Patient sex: M
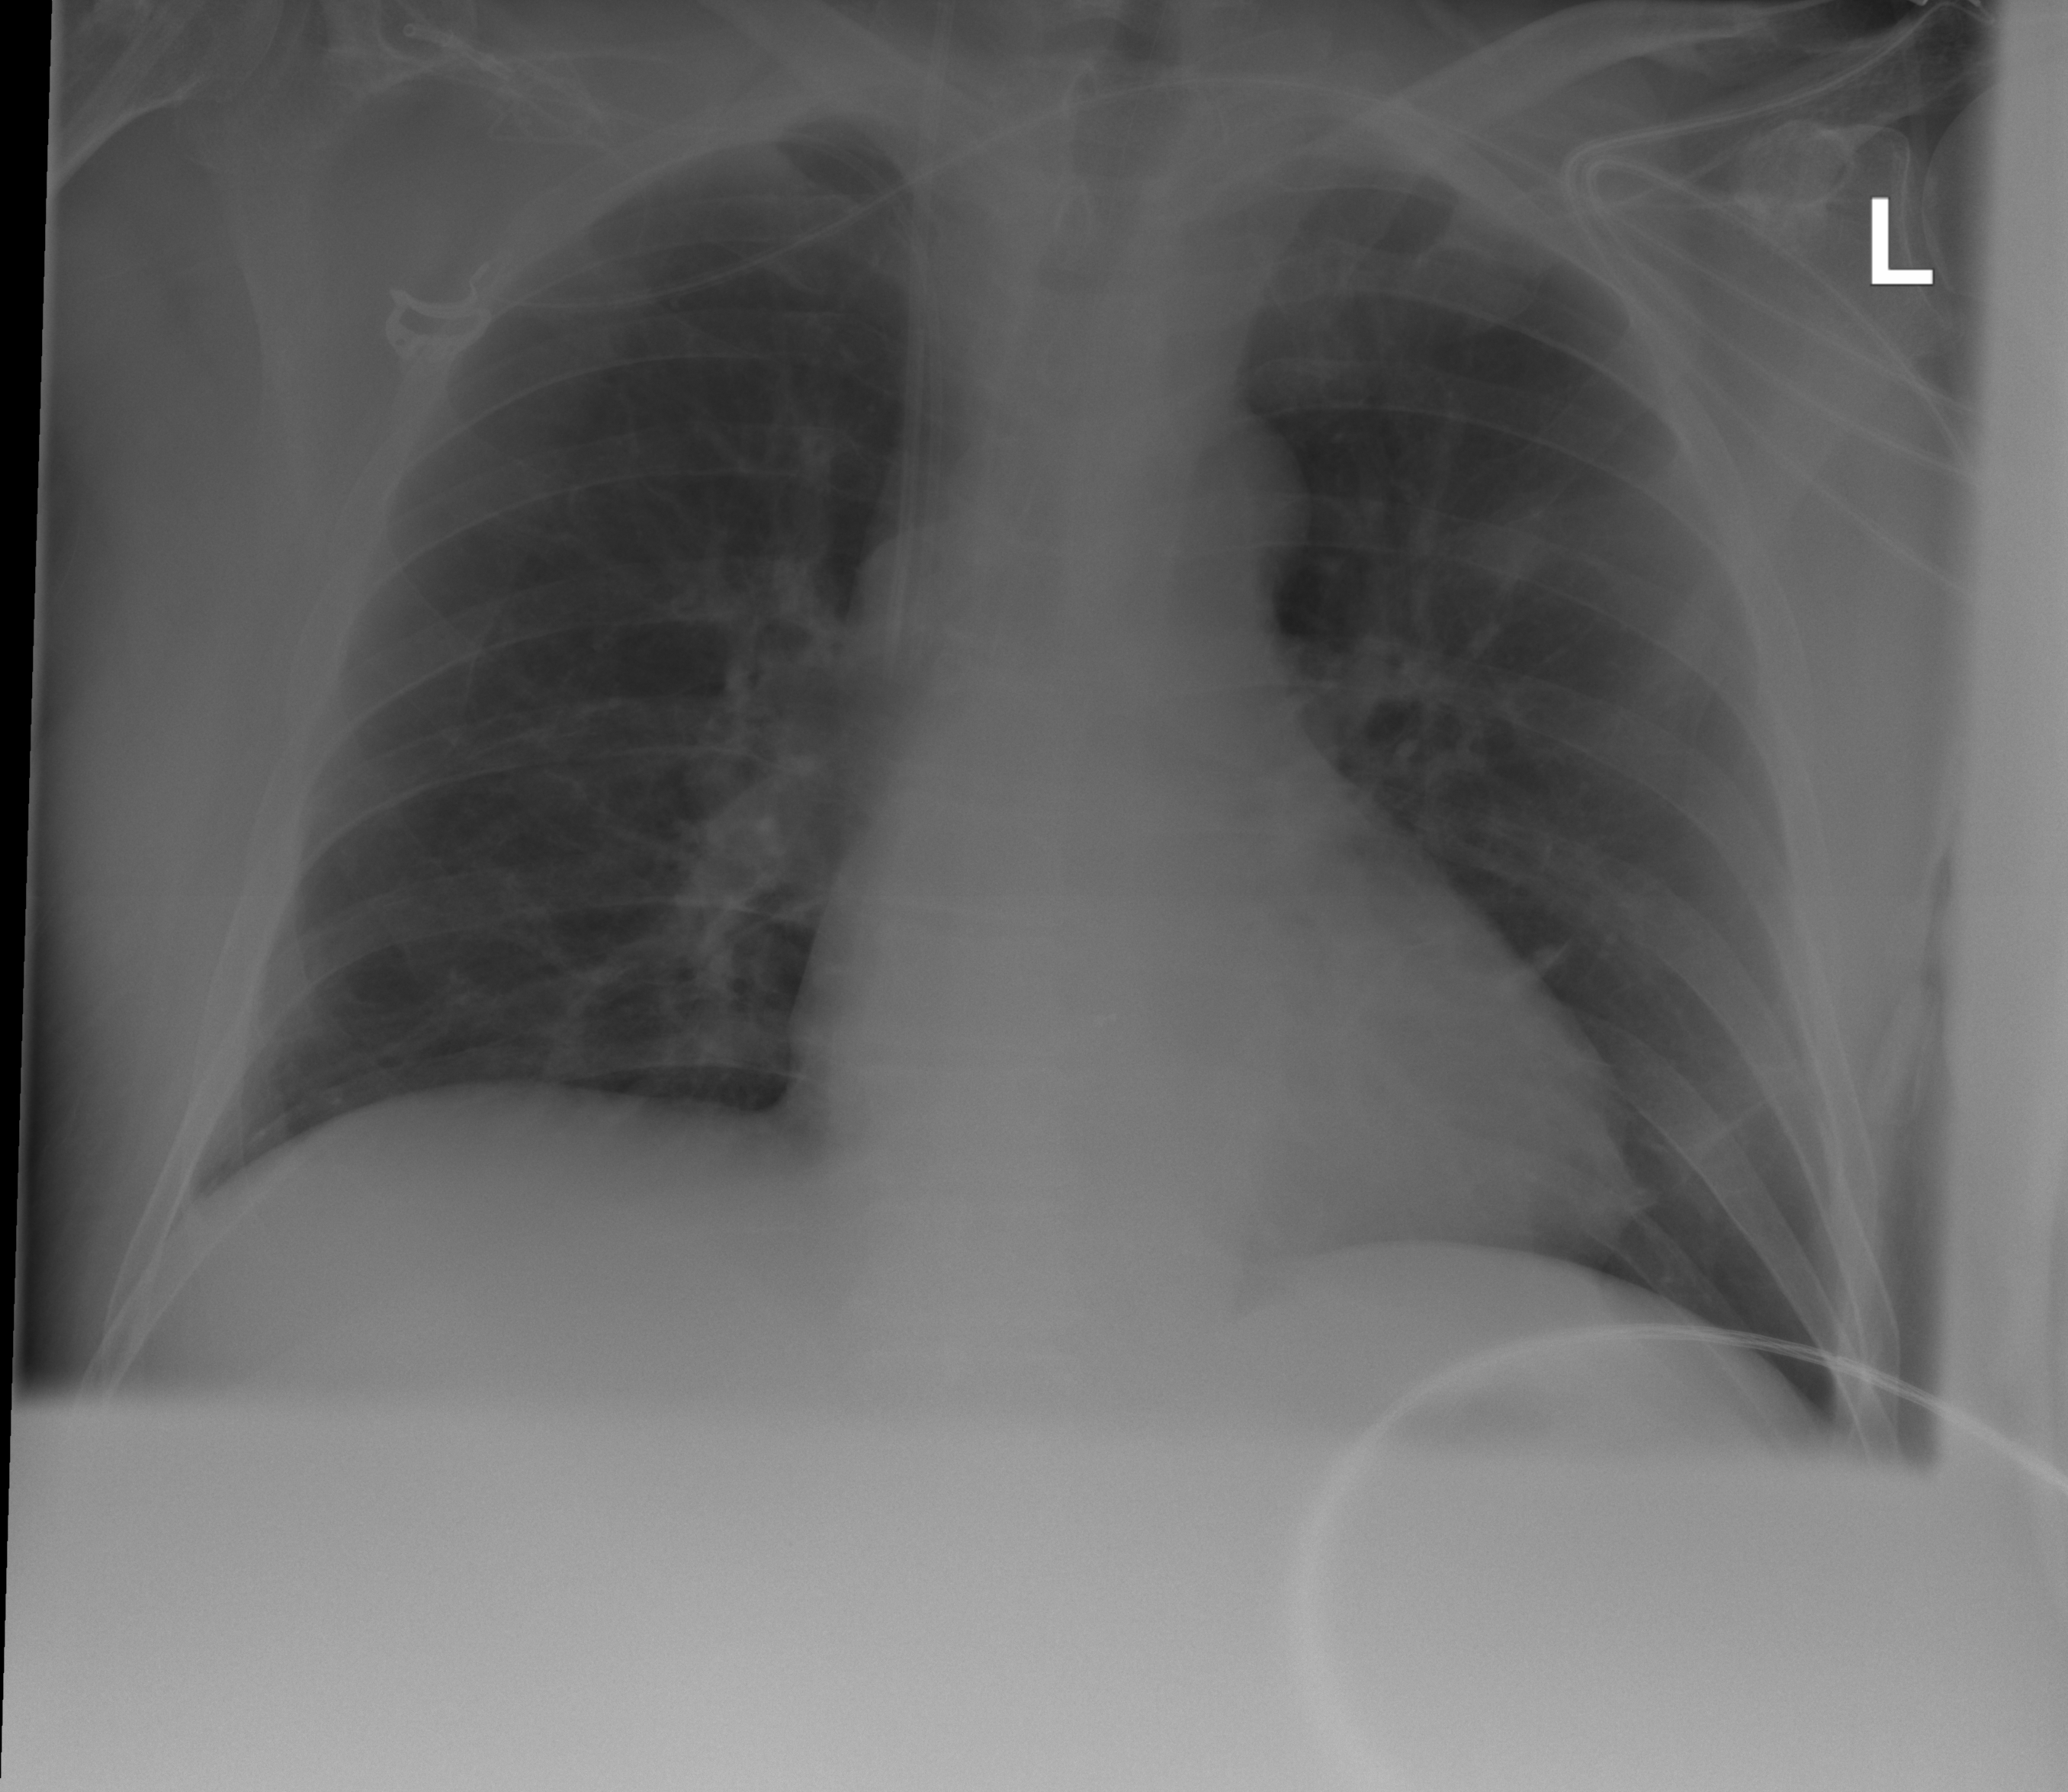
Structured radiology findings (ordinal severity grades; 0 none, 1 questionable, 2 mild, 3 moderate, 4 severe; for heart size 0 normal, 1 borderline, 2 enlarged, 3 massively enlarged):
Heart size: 0
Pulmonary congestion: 0
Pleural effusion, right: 0
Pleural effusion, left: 0
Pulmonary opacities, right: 0
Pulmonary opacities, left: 0
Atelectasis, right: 2
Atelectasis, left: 2